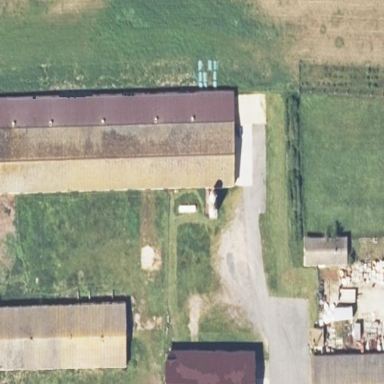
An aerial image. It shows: Farmyard area.